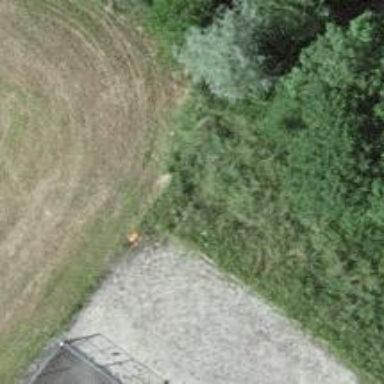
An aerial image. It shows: Orange aerial marker supported by pole.